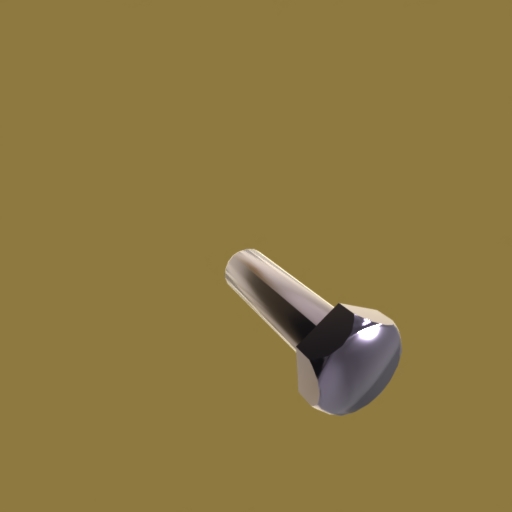
Label: bolt